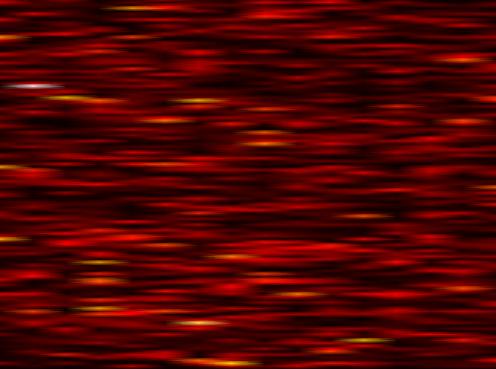
Label: OFDM